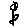
Label: flower